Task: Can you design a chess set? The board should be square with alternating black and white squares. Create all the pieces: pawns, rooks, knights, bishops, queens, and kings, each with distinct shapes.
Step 3003:
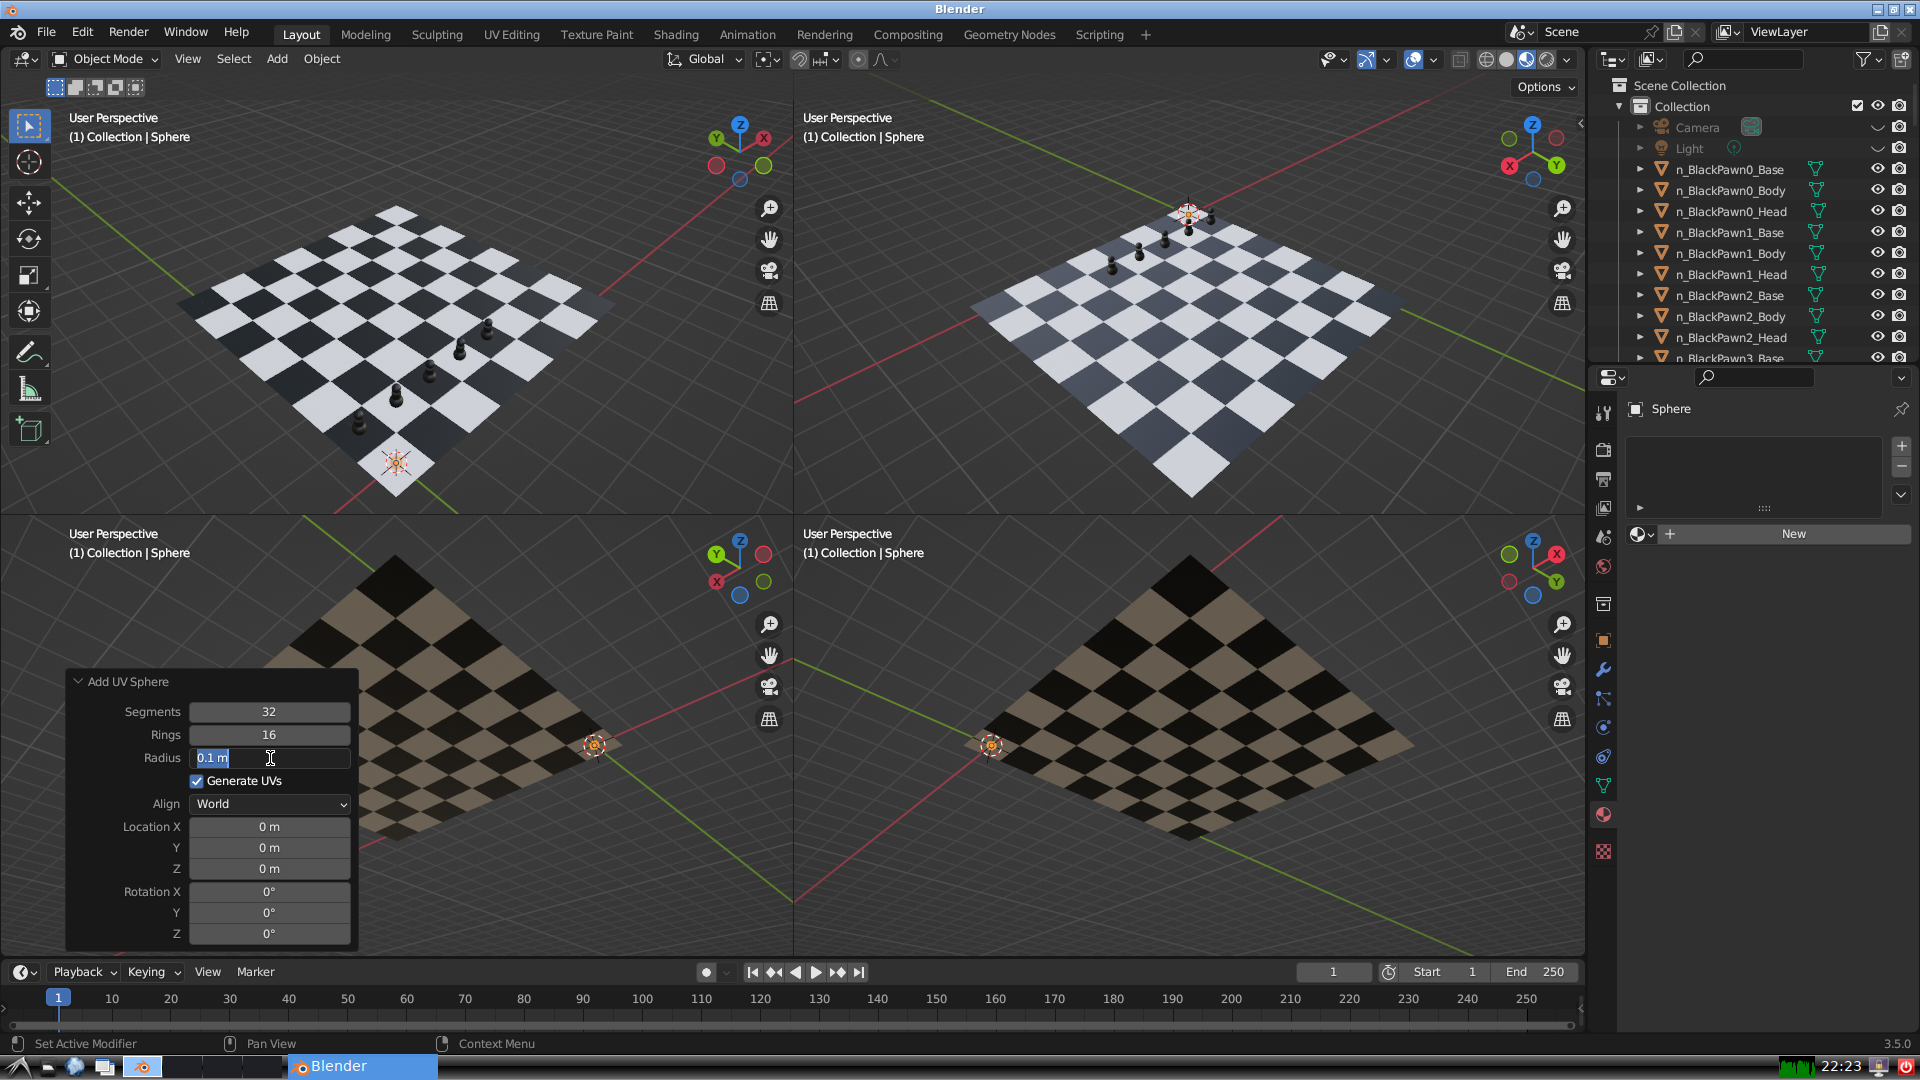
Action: input_text: 0.15